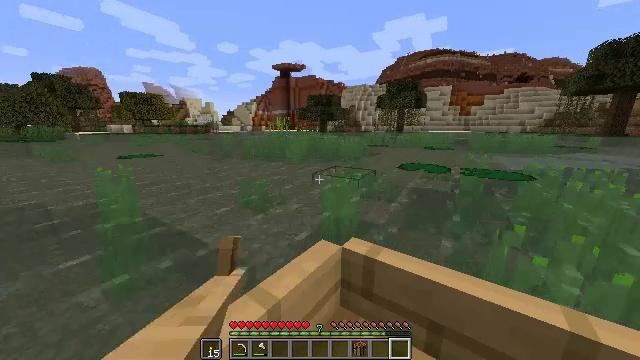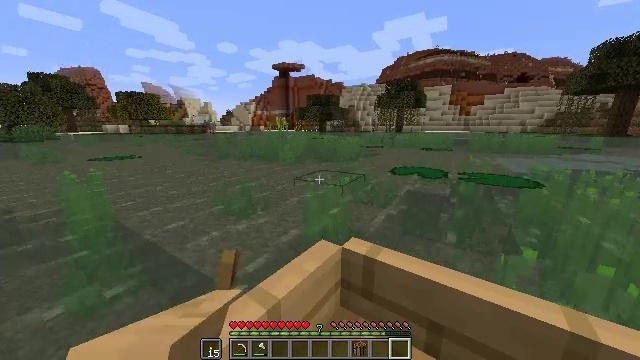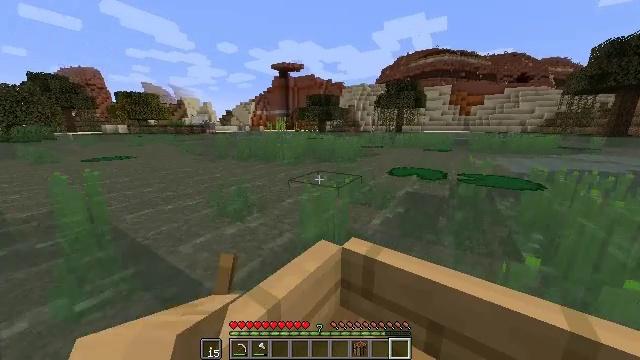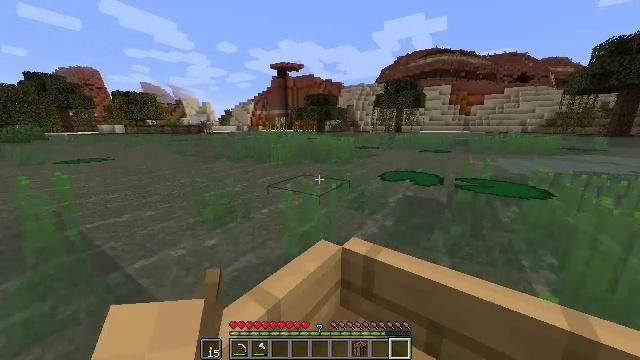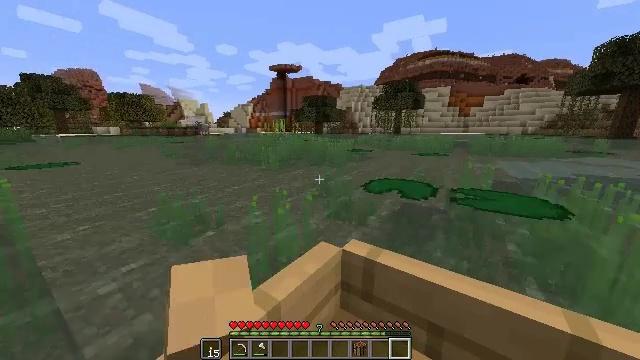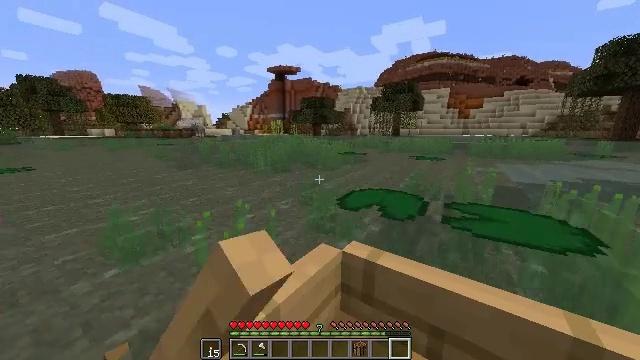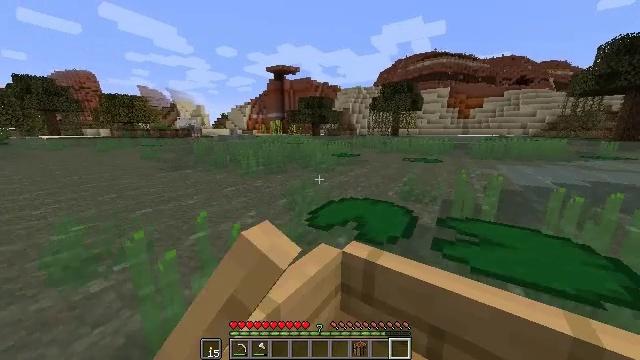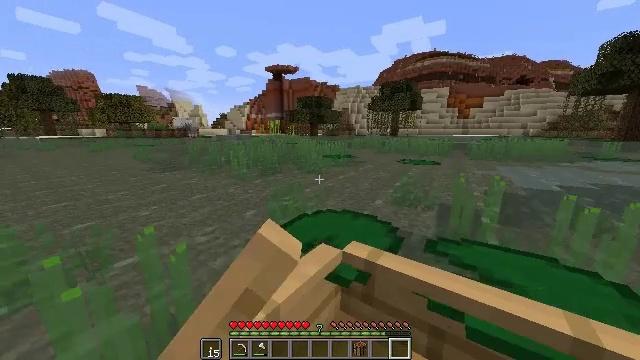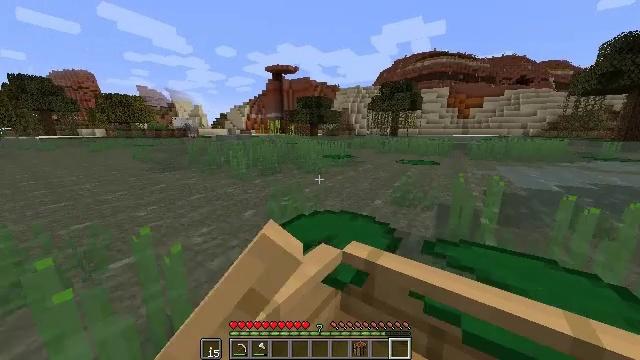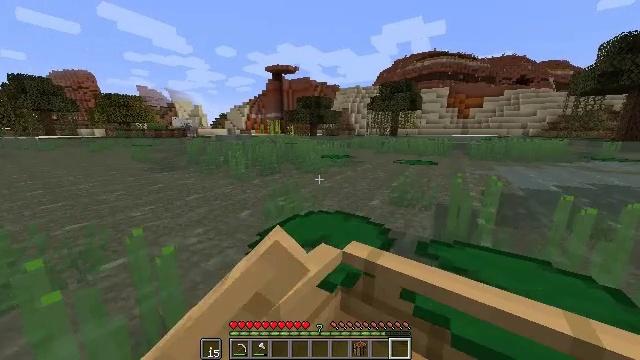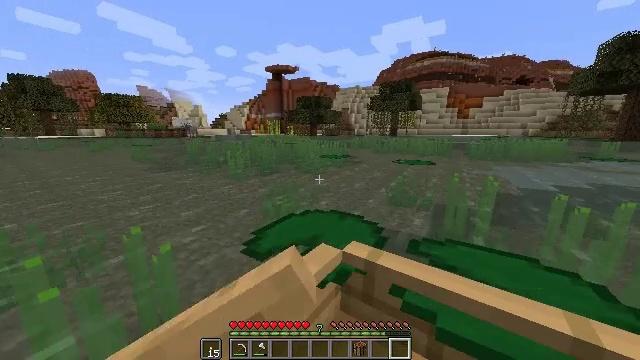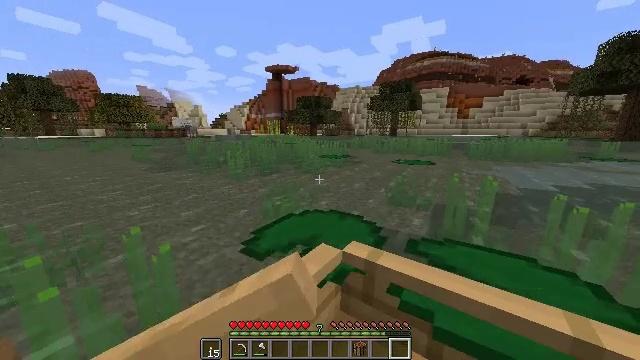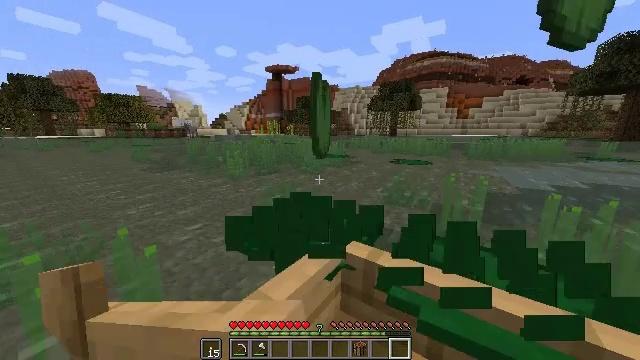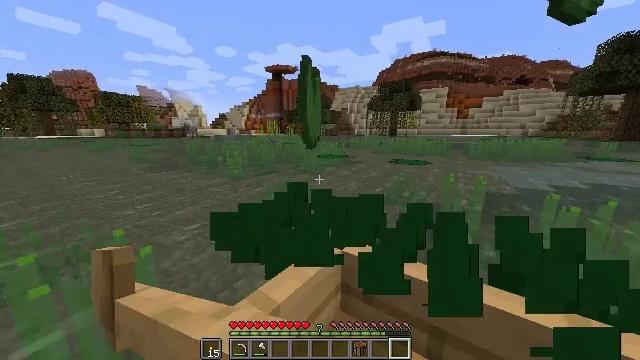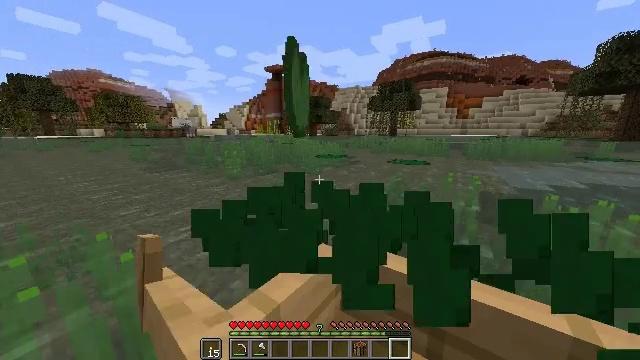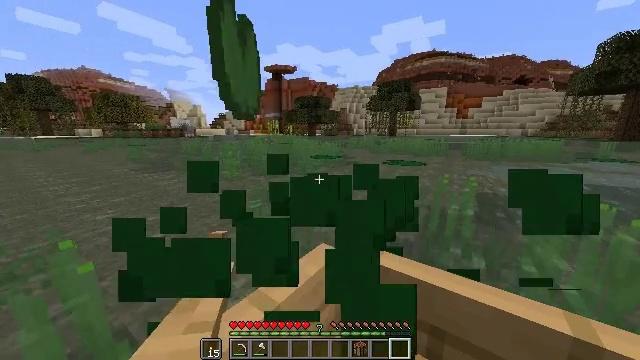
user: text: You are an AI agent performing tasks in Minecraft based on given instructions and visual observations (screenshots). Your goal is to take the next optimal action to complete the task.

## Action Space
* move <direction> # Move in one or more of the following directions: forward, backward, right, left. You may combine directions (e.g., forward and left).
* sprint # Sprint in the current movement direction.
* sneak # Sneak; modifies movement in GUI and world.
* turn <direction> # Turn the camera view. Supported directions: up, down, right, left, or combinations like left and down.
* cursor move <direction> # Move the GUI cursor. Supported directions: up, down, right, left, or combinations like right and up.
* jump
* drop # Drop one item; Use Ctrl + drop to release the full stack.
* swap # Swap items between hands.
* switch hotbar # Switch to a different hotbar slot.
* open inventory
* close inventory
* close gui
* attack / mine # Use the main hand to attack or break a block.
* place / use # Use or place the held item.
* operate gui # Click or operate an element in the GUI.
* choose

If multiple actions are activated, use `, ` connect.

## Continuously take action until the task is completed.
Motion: motion action
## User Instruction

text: Remove a white bed from the inventory.
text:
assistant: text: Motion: move forward, sprint
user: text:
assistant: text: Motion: move forward, sprint
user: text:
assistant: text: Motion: move forward, sprint
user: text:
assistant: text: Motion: move forward, sprint
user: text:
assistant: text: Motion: move forward, sprint
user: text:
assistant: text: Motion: move forward, sprint
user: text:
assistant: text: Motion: move forward, sprint
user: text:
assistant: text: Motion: move forward, sprint
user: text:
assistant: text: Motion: move forward, sprint
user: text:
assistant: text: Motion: move forward, sprint
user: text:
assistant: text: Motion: move forward, sprint
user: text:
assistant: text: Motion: move forward, sprint
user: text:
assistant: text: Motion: move forward, sprint
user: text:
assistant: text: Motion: move forward, sprint
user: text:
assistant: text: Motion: move forward, sprint
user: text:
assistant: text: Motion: move forward, sprint
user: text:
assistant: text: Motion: move forward, sprint
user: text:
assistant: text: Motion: move forward, sprint
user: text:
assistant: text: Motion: move forward, sprint
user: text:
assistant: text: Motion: move forward, sprint, turn right
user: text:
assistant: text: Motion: move forward, sprint, turn right
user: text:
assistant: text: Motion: move forward, sprint, turn right
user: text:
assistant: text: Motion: move forward, sprint, turn right
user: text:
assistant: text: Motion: move forward, sprint
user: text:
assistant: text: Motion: move forward, sprint
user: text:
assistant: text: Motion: move forward, sprint, turn right
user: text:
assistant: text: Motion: move forward, sprint
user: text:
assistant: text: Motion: move forward, sprint
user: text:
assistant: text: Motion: move forward, sprint
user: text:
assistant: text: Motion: move forward, sprint